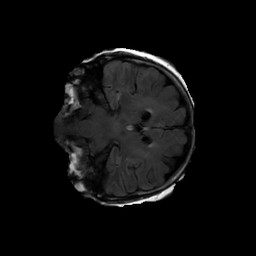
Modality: FLAIR
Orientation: coronal
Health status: ill
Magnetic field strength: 3 T